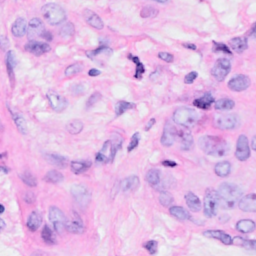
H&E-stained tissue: Breast